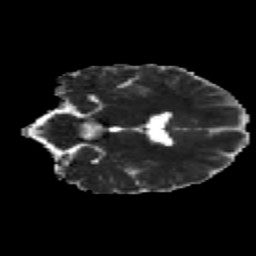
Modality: MD
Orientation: coronal
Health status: healthy
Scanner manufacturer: siemens
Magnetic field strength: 3 T
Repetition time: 12 s
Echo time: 0.092 s